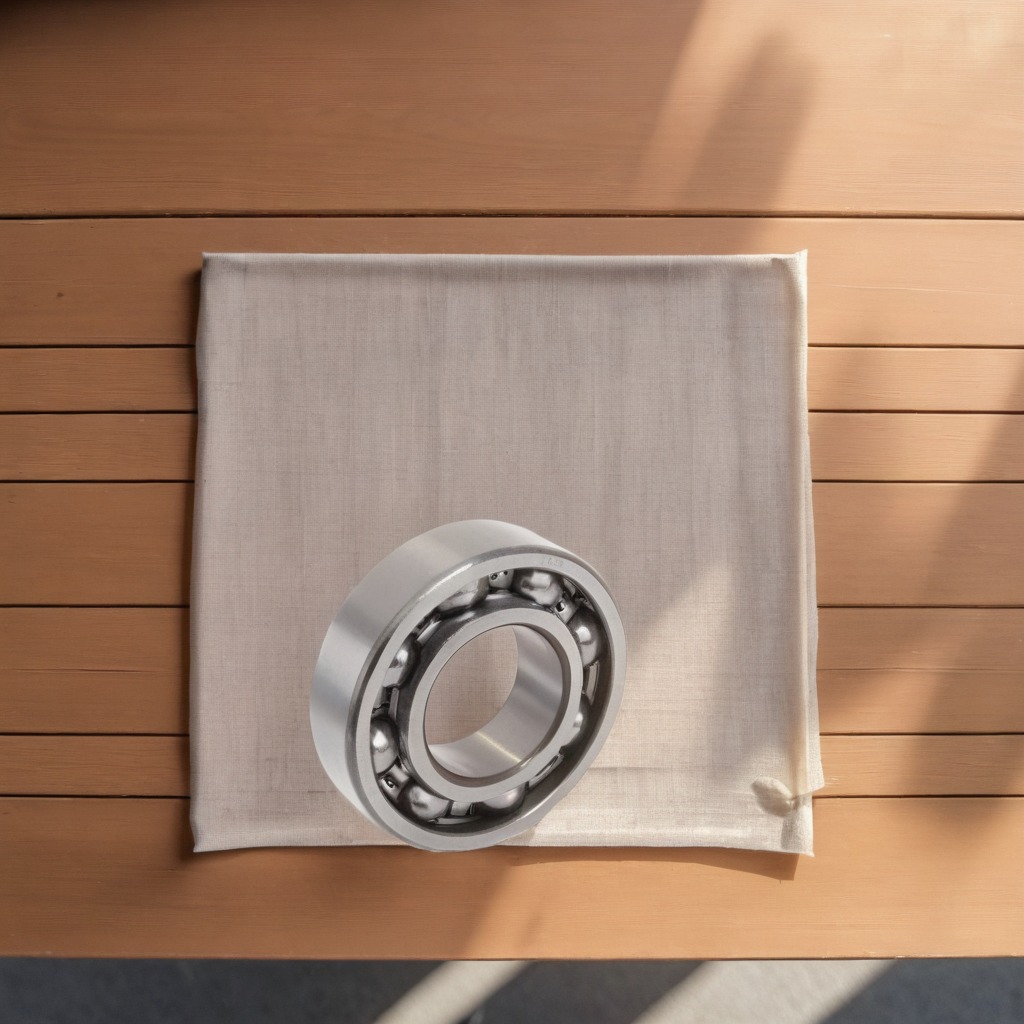
A metal ball bearing is lying on a wooden table in an outdoor workshop during daytime bright natural light soft shadows worn but beneath the cloth.